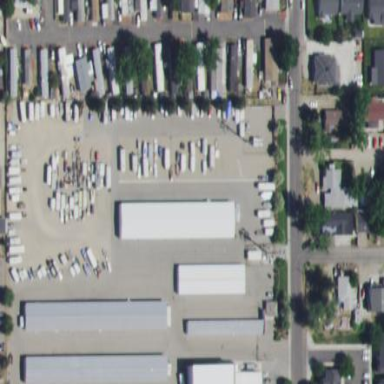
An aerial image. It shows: Industrial area with storage rental shop.